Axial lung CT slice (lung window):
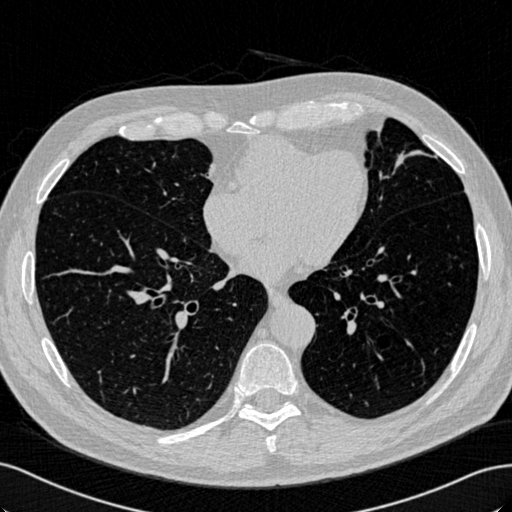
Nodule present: no